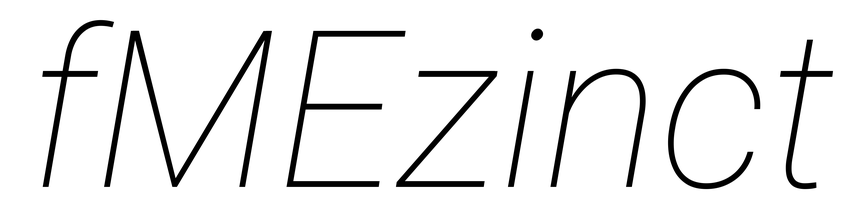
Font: Roboto-Italic_Thin_Italic